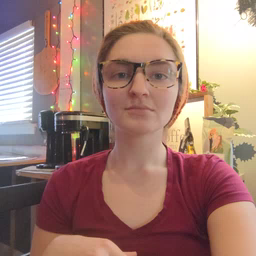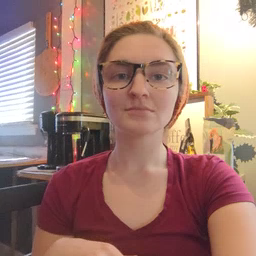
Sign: elephant